Question: I have a padding on my textarea element and I would like the content to remain padded as you scroll within the textarea. It is working as expected in Firefox but not in Chrome. The below image shows the difference in output:

CSS:
'''
textarea {
width: 250px;
height: 160px;
padding: 15px;
font-family: Arial;
font-size: 12px;
line-height: 18px;
border: 1px solid #CCCCCC;
overflow: auto;
resize: none;
}
'''
In Chrome, the top and bottom padding only appears at the beginning and end of the text content. Here is a jsfiddle to demonstrate:
<URL>
How can I make the padding in Chrome appear/render in the same way as it does in Firefox?
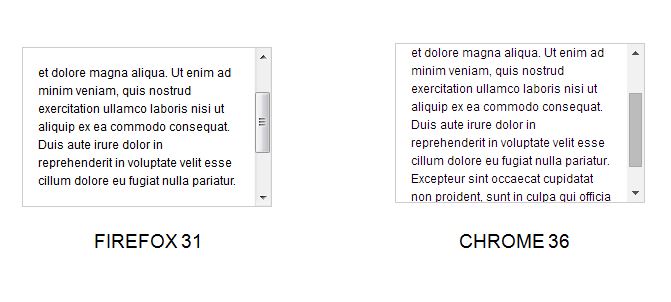
Answer: You could do something like this, it's not very flexible (fixed width), but you can expand on it. It fixes the issue in Chrome and doesn't break Firefox. It uses pseudo-elements on '#container', <URL>
'''
textarea {
width: 250px;
height: 160px;
padding: 15px;
font-family: Arial;
font-size: 12px;
line-height: 18px;
border: 1px solid #CCCCCC;
overflow: auto;
resize: none;
display: block;
}
#container:before, #container:after {
display: block;
height: 15px;
background-color: #FFF;
position: absolute;
left: 1px;
width: 225px;
content:'';
}
#container:before {
top: 1px;
}
#container:after {
bottom: 6px;
}
'''
Here's a <URL>.
Added 'display: block' to 'textarea' to fix IE positioning issue.
Alternative solution which takes its width from the '#container' div and for which you'd need to set the 'right' value based on the width of the scrollbar of the browser, the '17px' value is ok in Chrome at the moment. A pro with this solution is that you can set the width of the 'textarea' to anything by changing the width of the '#container', and the pseudo-elements will scale accordingly. <URL>.
'''
#container {
width: 260px;
margin: 20px auto;
position: relative;
}
textarea {
width: 100%;
height: 160px;
padding: 15px;
font-family: Arial;
font-size: 12px;
line-height: 18px;
border: 1px solid #CCCCCC;
overflow: auto;
resize: none;
display: block;
}
#container:before, #container:after {
display: block;
height: 15px;
background-color: #FFF;
position: absolute;
left: 1px;
right: 17px;
content:'';
}
#container:before {
top: 1px;
}
#container:after {
bottom: 1px;
}
'''